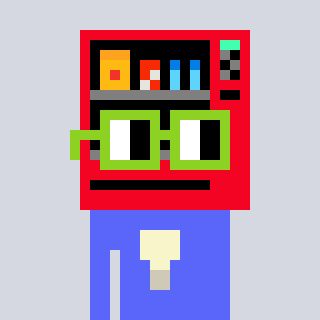
a pixel art character with square light green glasses, a vending machine-shaped head and a purple-colored body on a cool background